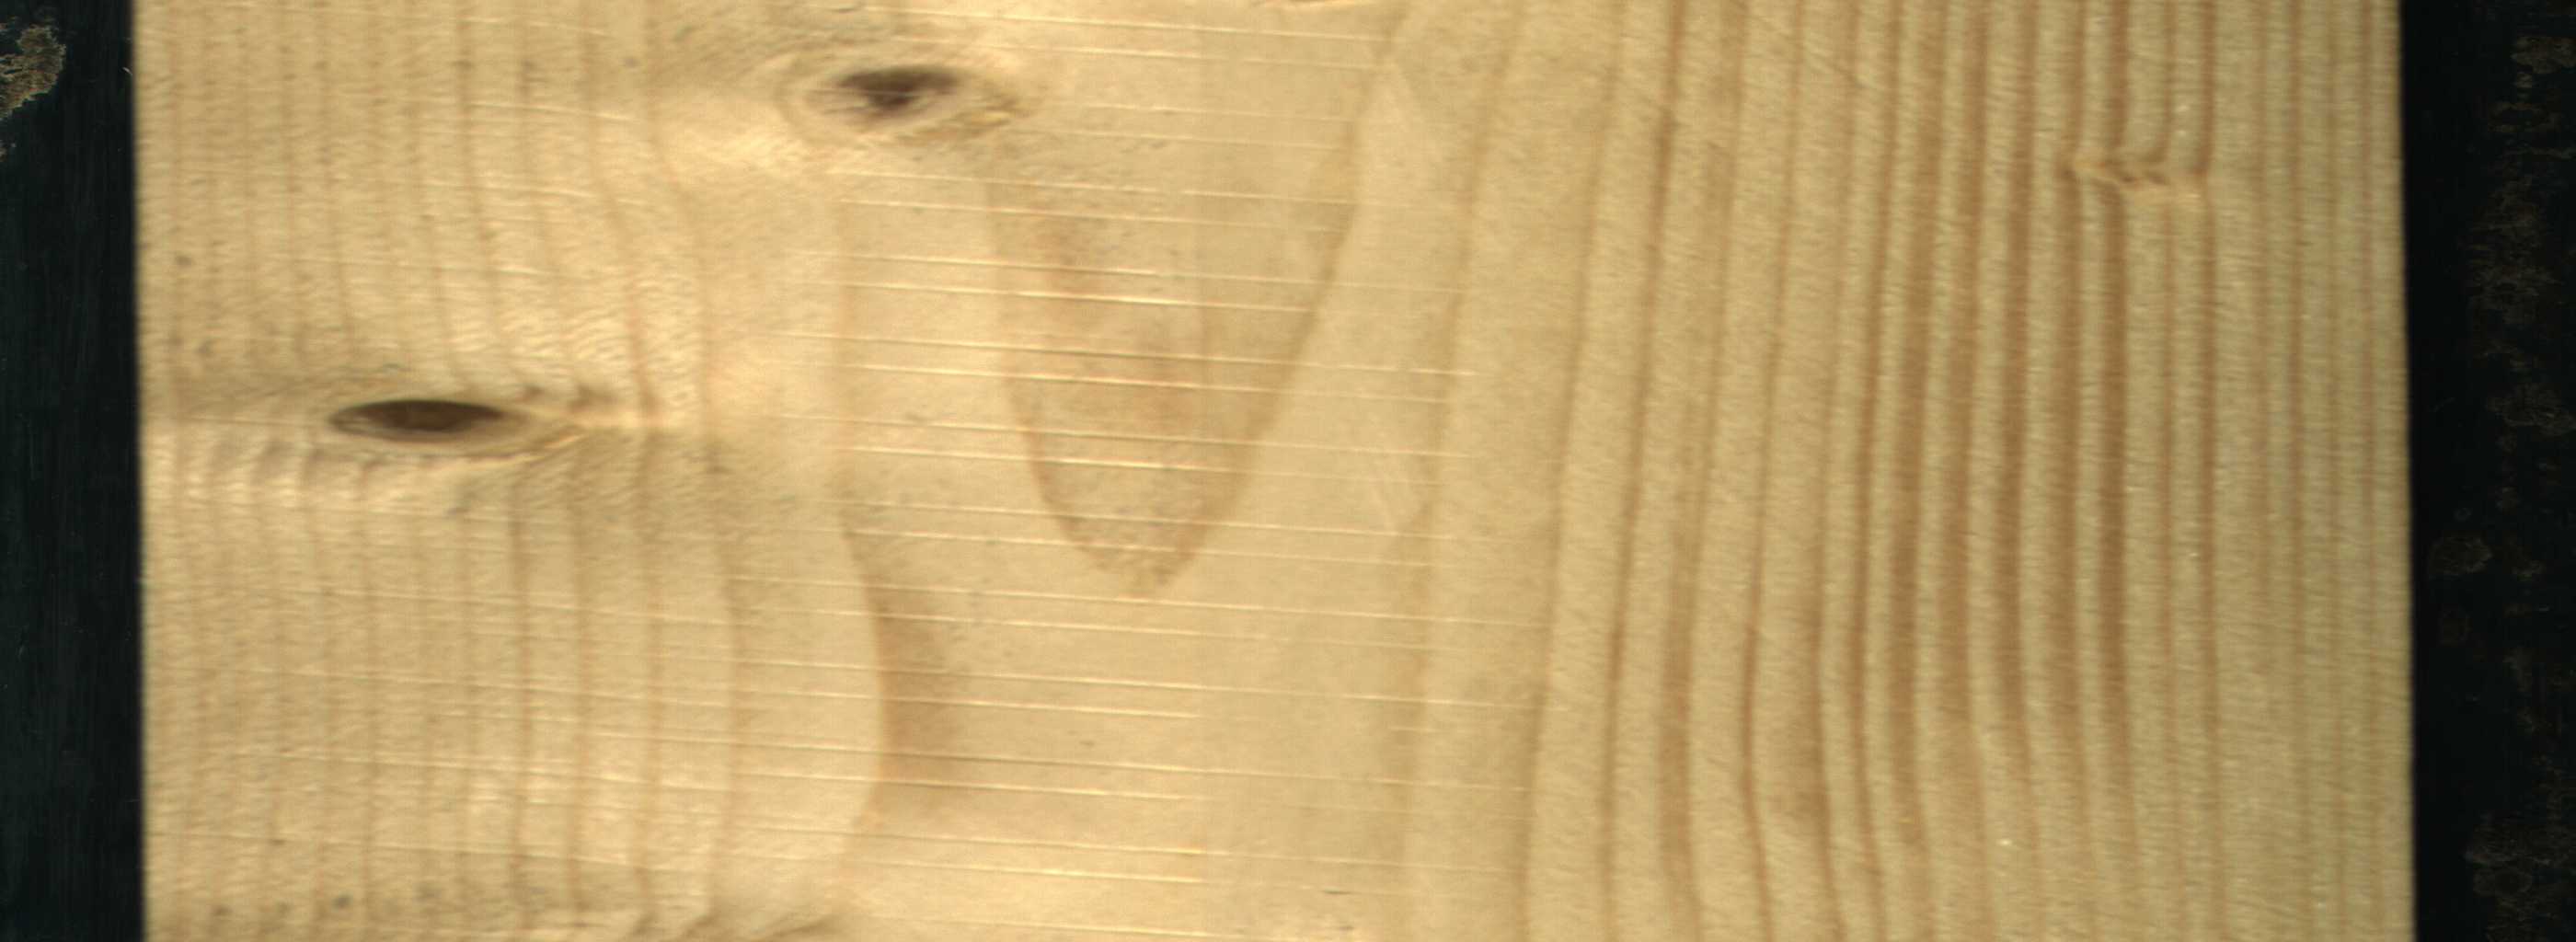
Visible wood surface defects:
Live_Knot
Live_Knot